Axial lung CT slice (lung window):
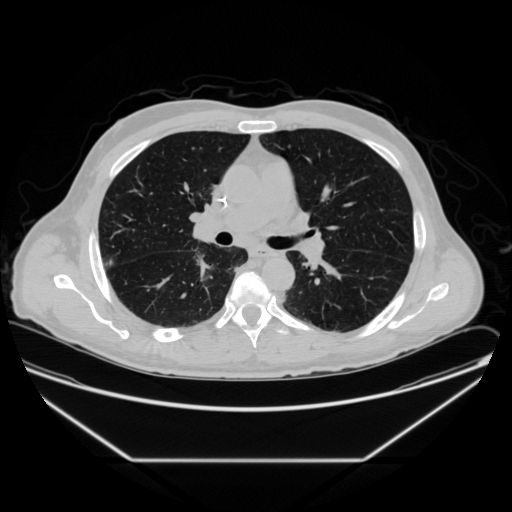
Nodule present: yes
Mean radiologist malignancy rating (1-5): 3